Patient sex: M
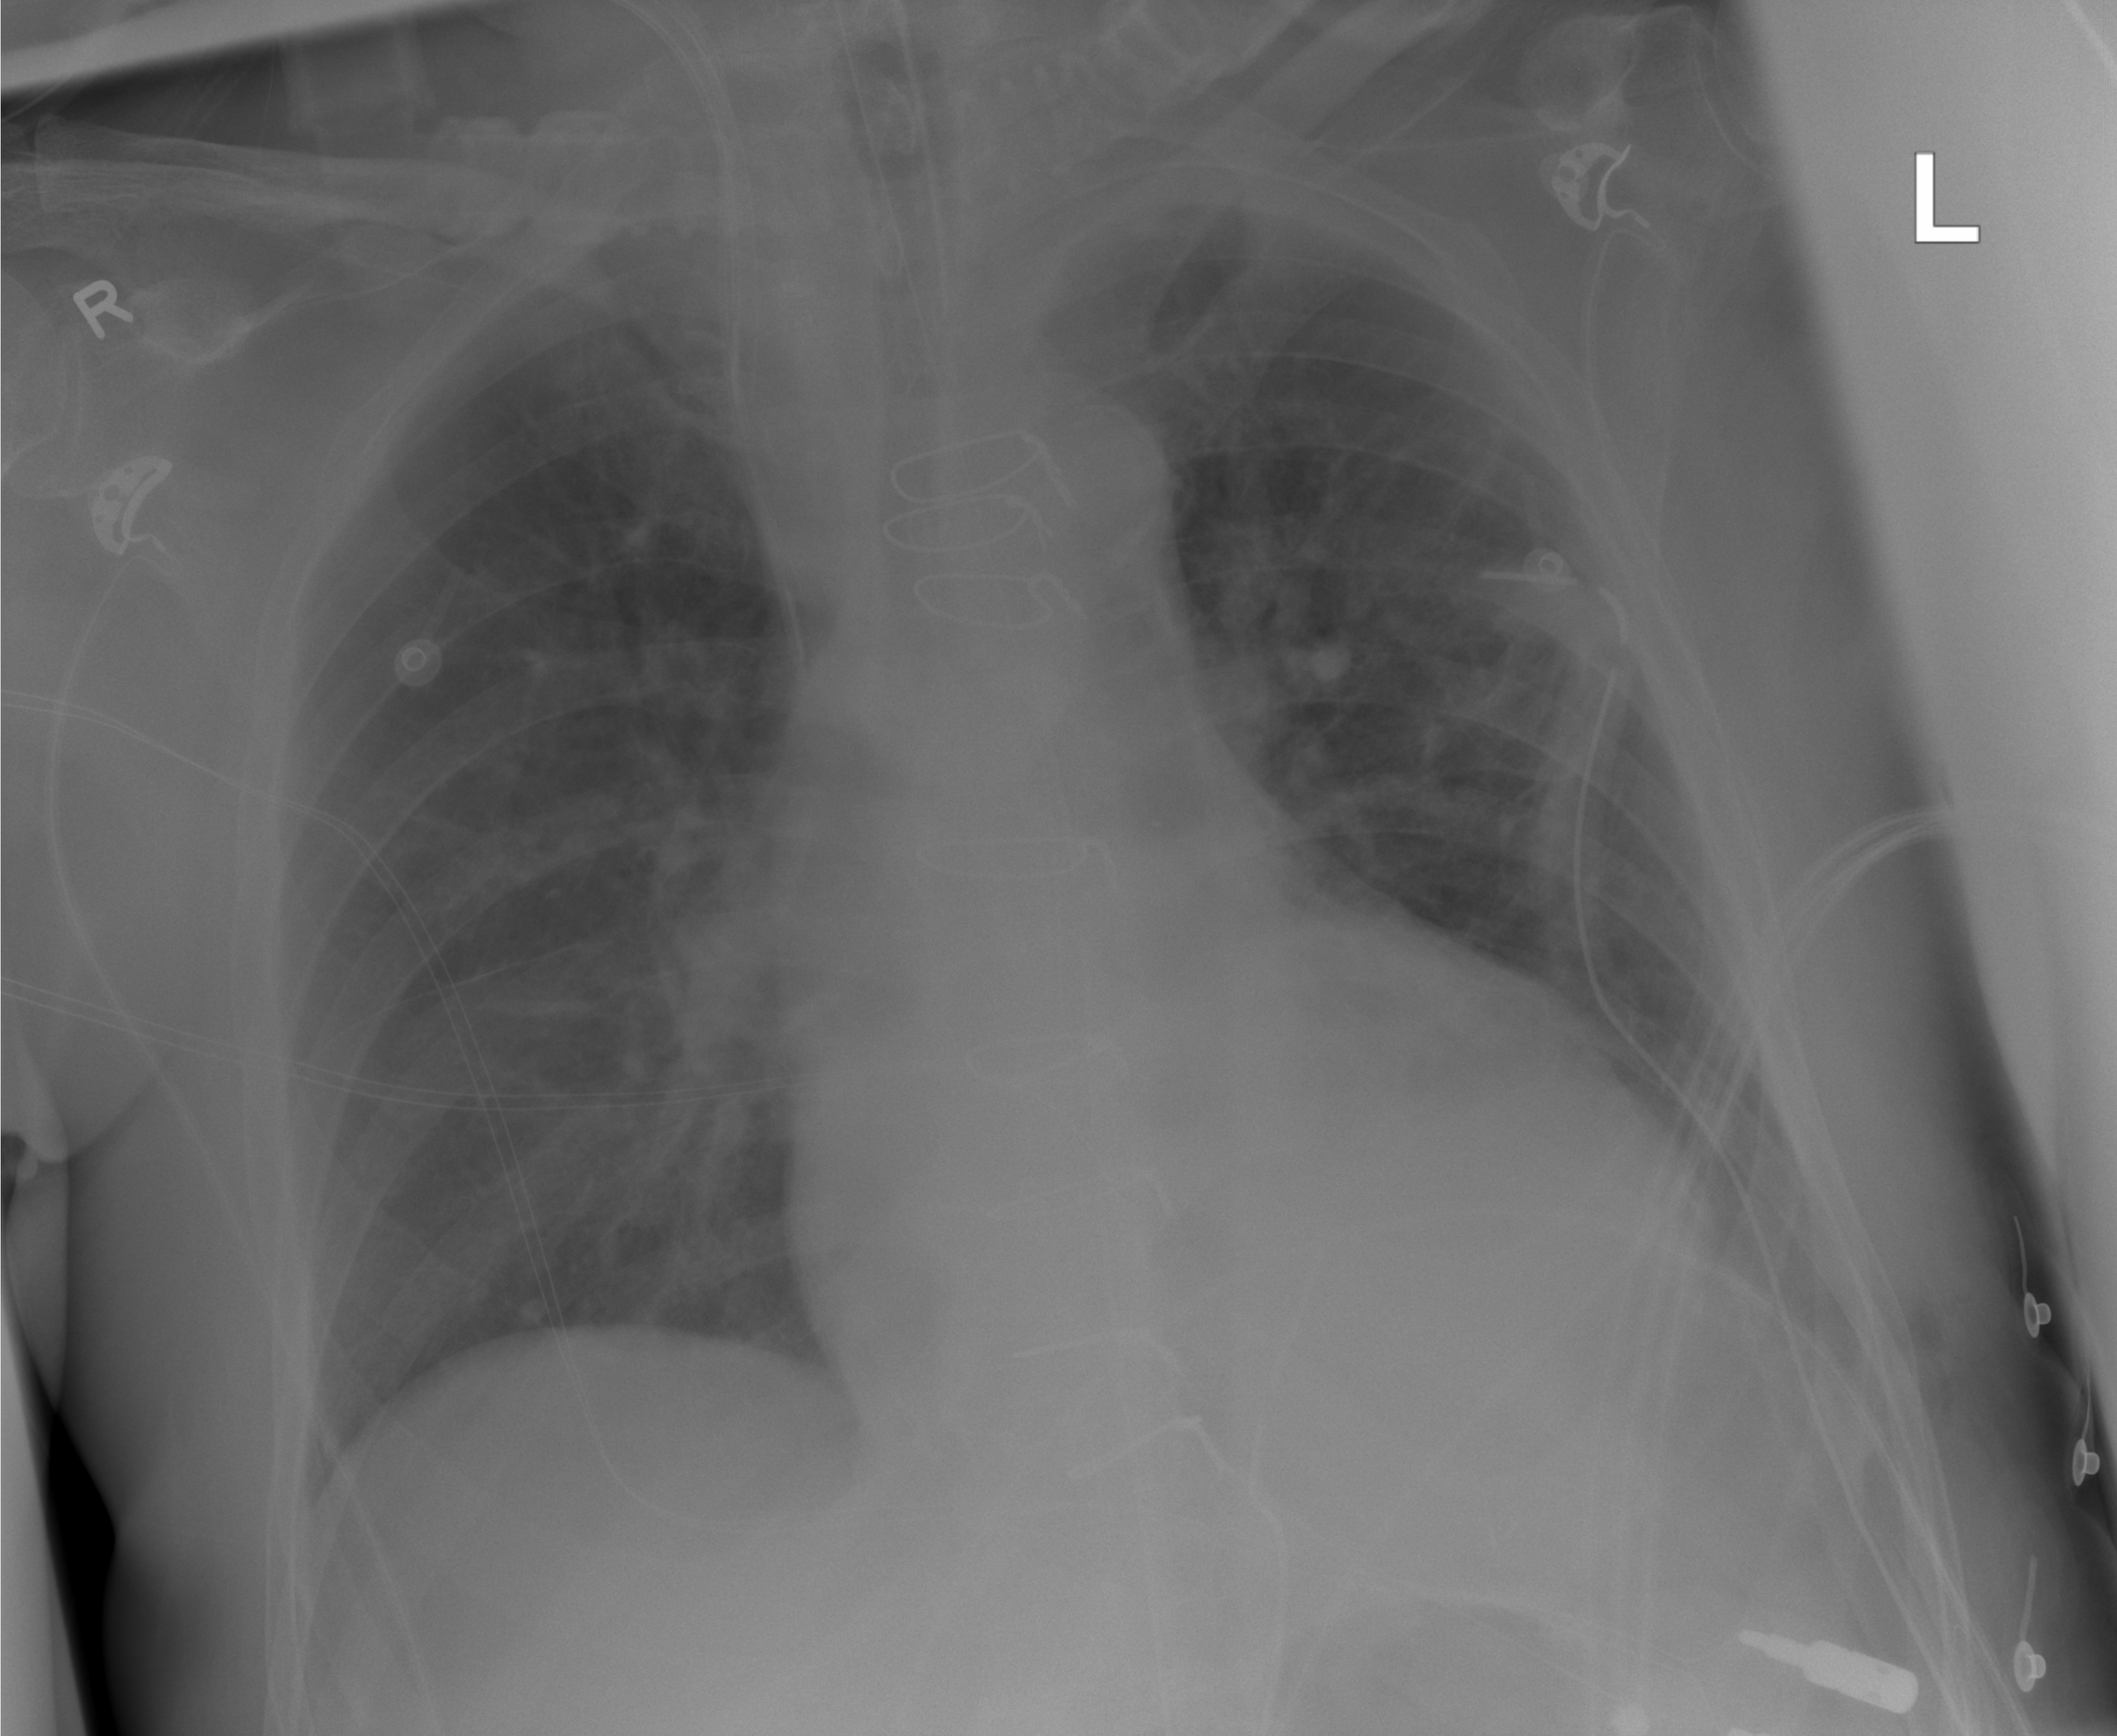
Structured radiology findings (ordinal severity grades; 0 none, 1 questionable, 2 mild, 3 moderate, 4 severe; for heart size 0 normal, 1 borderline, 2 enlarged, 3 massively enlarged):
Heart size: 2
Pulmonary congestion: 0
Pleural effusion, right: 0
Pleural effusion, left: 2
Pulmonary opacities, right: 0
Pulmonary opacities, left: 0
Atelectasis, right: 0
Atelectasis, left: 0